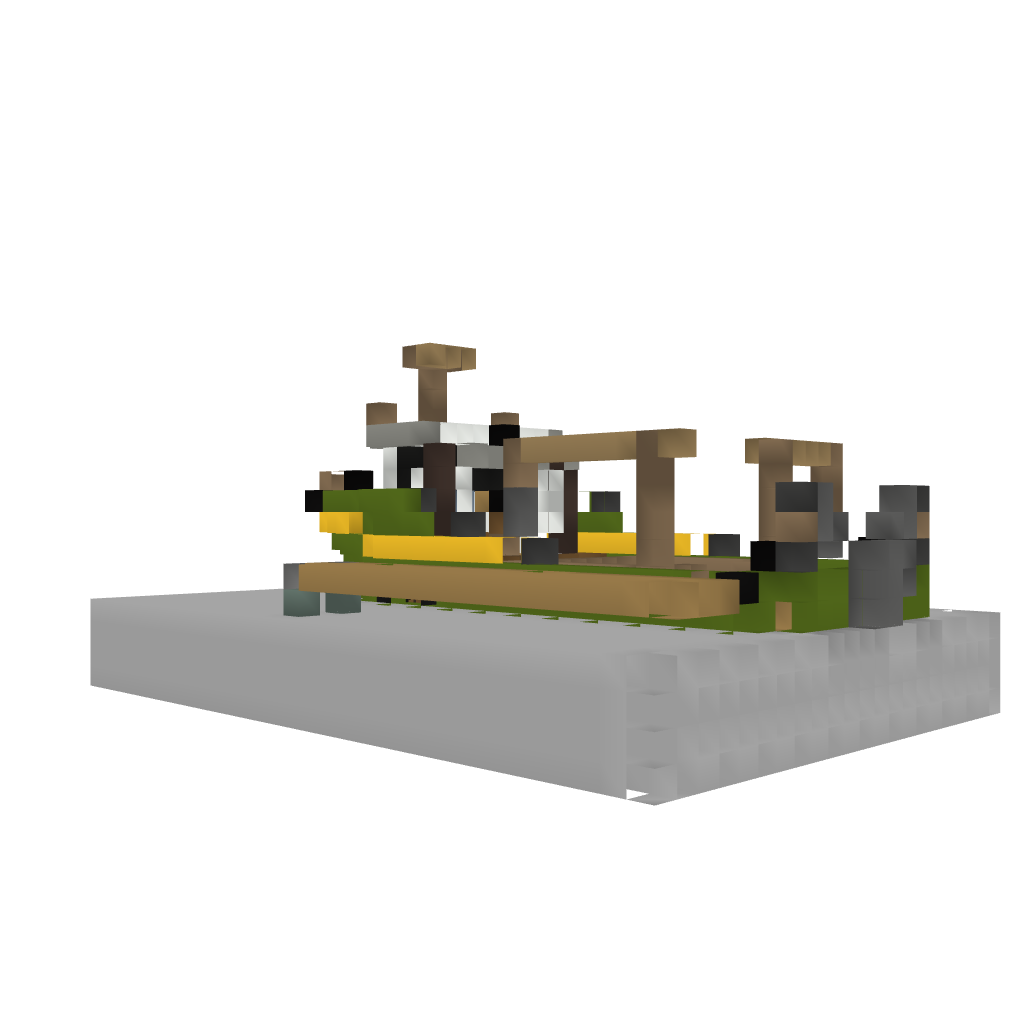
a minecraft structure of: Fishing boat